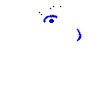
Particle: electron